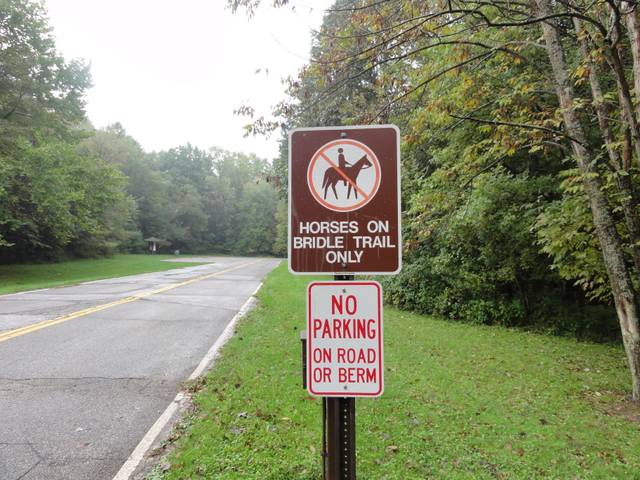
Region: United States
Coordinates: 41.311, -81.793